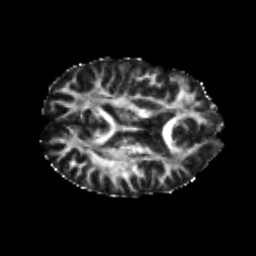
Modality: FA
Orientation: axial
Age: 23
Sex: male
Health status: healthy
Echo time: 0.074 s